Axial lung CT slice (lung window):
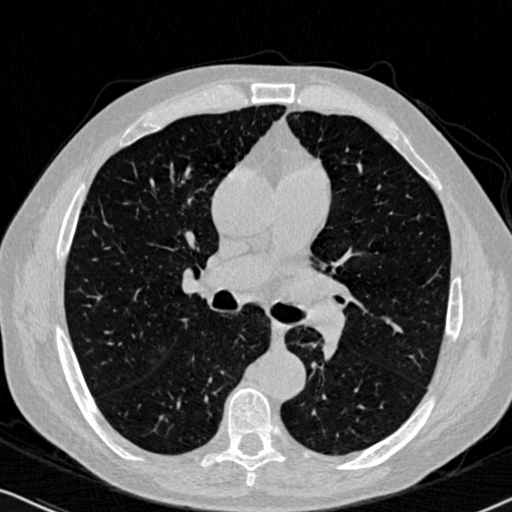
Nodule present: no